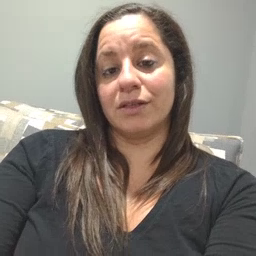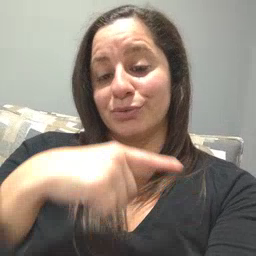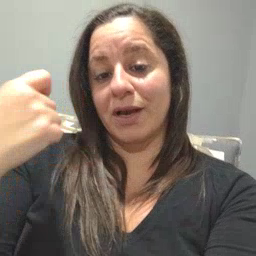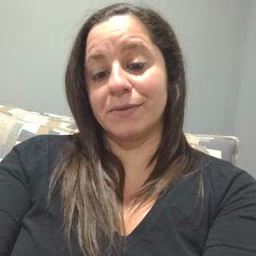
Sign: dry